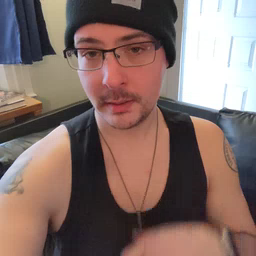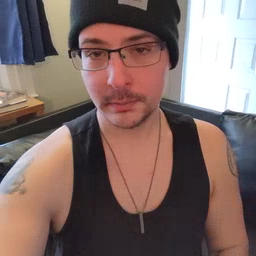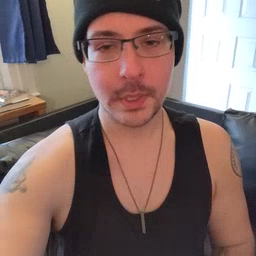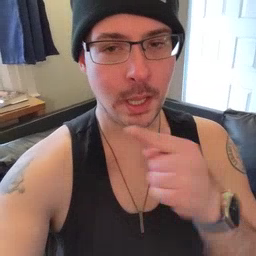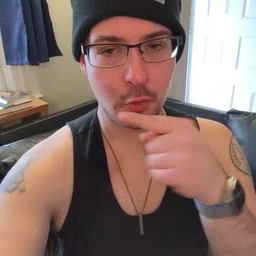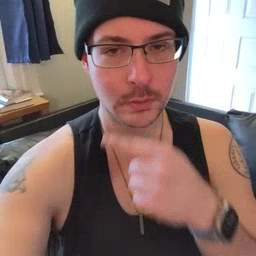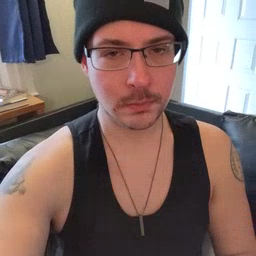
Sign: carrot